Question: i have three points in 2D and I want to draw a spline curve passing through them. How do I calculate the middle point (x1 and y1 as in quadTo)? i want to implement free curve like denon eq curve
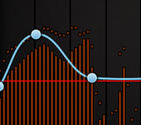
Answer: For the first segment of the curve, you can probably use 'addQuadCurveToPoint', picking a control point with the same 'y' value as the second point (and I picked an 'x' value half way between the two end points):

For the second portion of the curve, you can't use quad curve, because you need two control points (or, you'd have to break it up into two quad curves, which is more hassle than its worth, IMHO). So use 'addCurveToPoint', using control point 'y' values that are the same value as the 'y' value of the point to which the control point refers (and, again, I picked 'x' values half way between the 'x' values of the two end points):

There are lots of permutations of this idea, but I hope this illustrates the concept. I'd suggest you start playing around with 'UIBezierPath' and 'addCurveToPoint' until you achieve the desired effect.